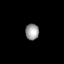
Tissue: lung
Cell type: Others
Senescence score: 0.5681
Nuclear area (px): 216
Mean DAPI intensity: 153.005